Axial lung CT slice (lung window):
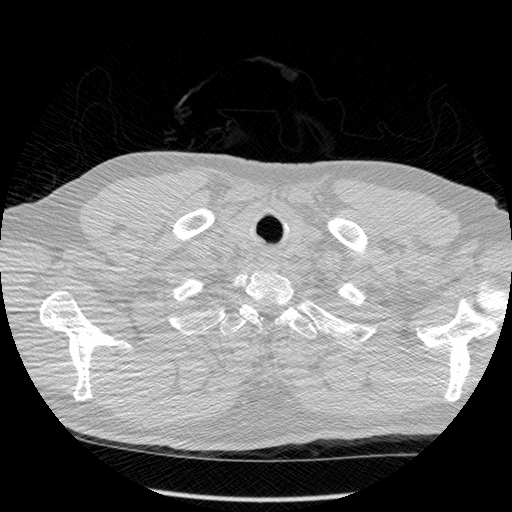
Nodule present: no